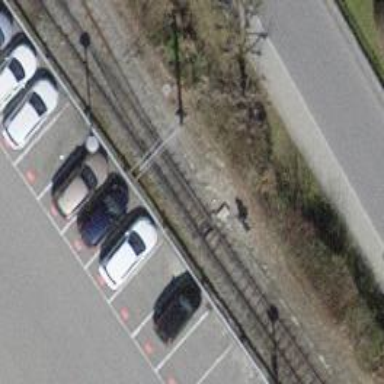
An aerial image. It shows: Railway switch.